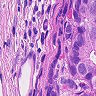
Metastatic tissue present: no